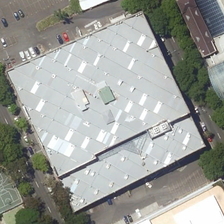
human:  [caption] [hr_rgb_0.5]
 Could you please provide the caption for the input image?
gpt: some green trees and several buildings are around a white square center building .

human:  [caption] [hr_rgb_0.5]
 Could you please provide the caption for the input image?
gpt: some green trees and several buildings are around a white square center building .

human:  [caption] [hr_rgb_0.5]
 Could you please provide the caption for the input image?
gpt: some green trees and several buildings are around a white square center building .

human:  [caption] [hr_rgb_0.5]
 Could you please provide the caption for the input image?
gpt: some green trees and several buildings are around a white square center building .

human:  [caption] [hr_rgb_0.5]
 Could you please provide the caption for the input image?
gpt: some green trees and several buildings are around a white square center building .